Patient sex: M
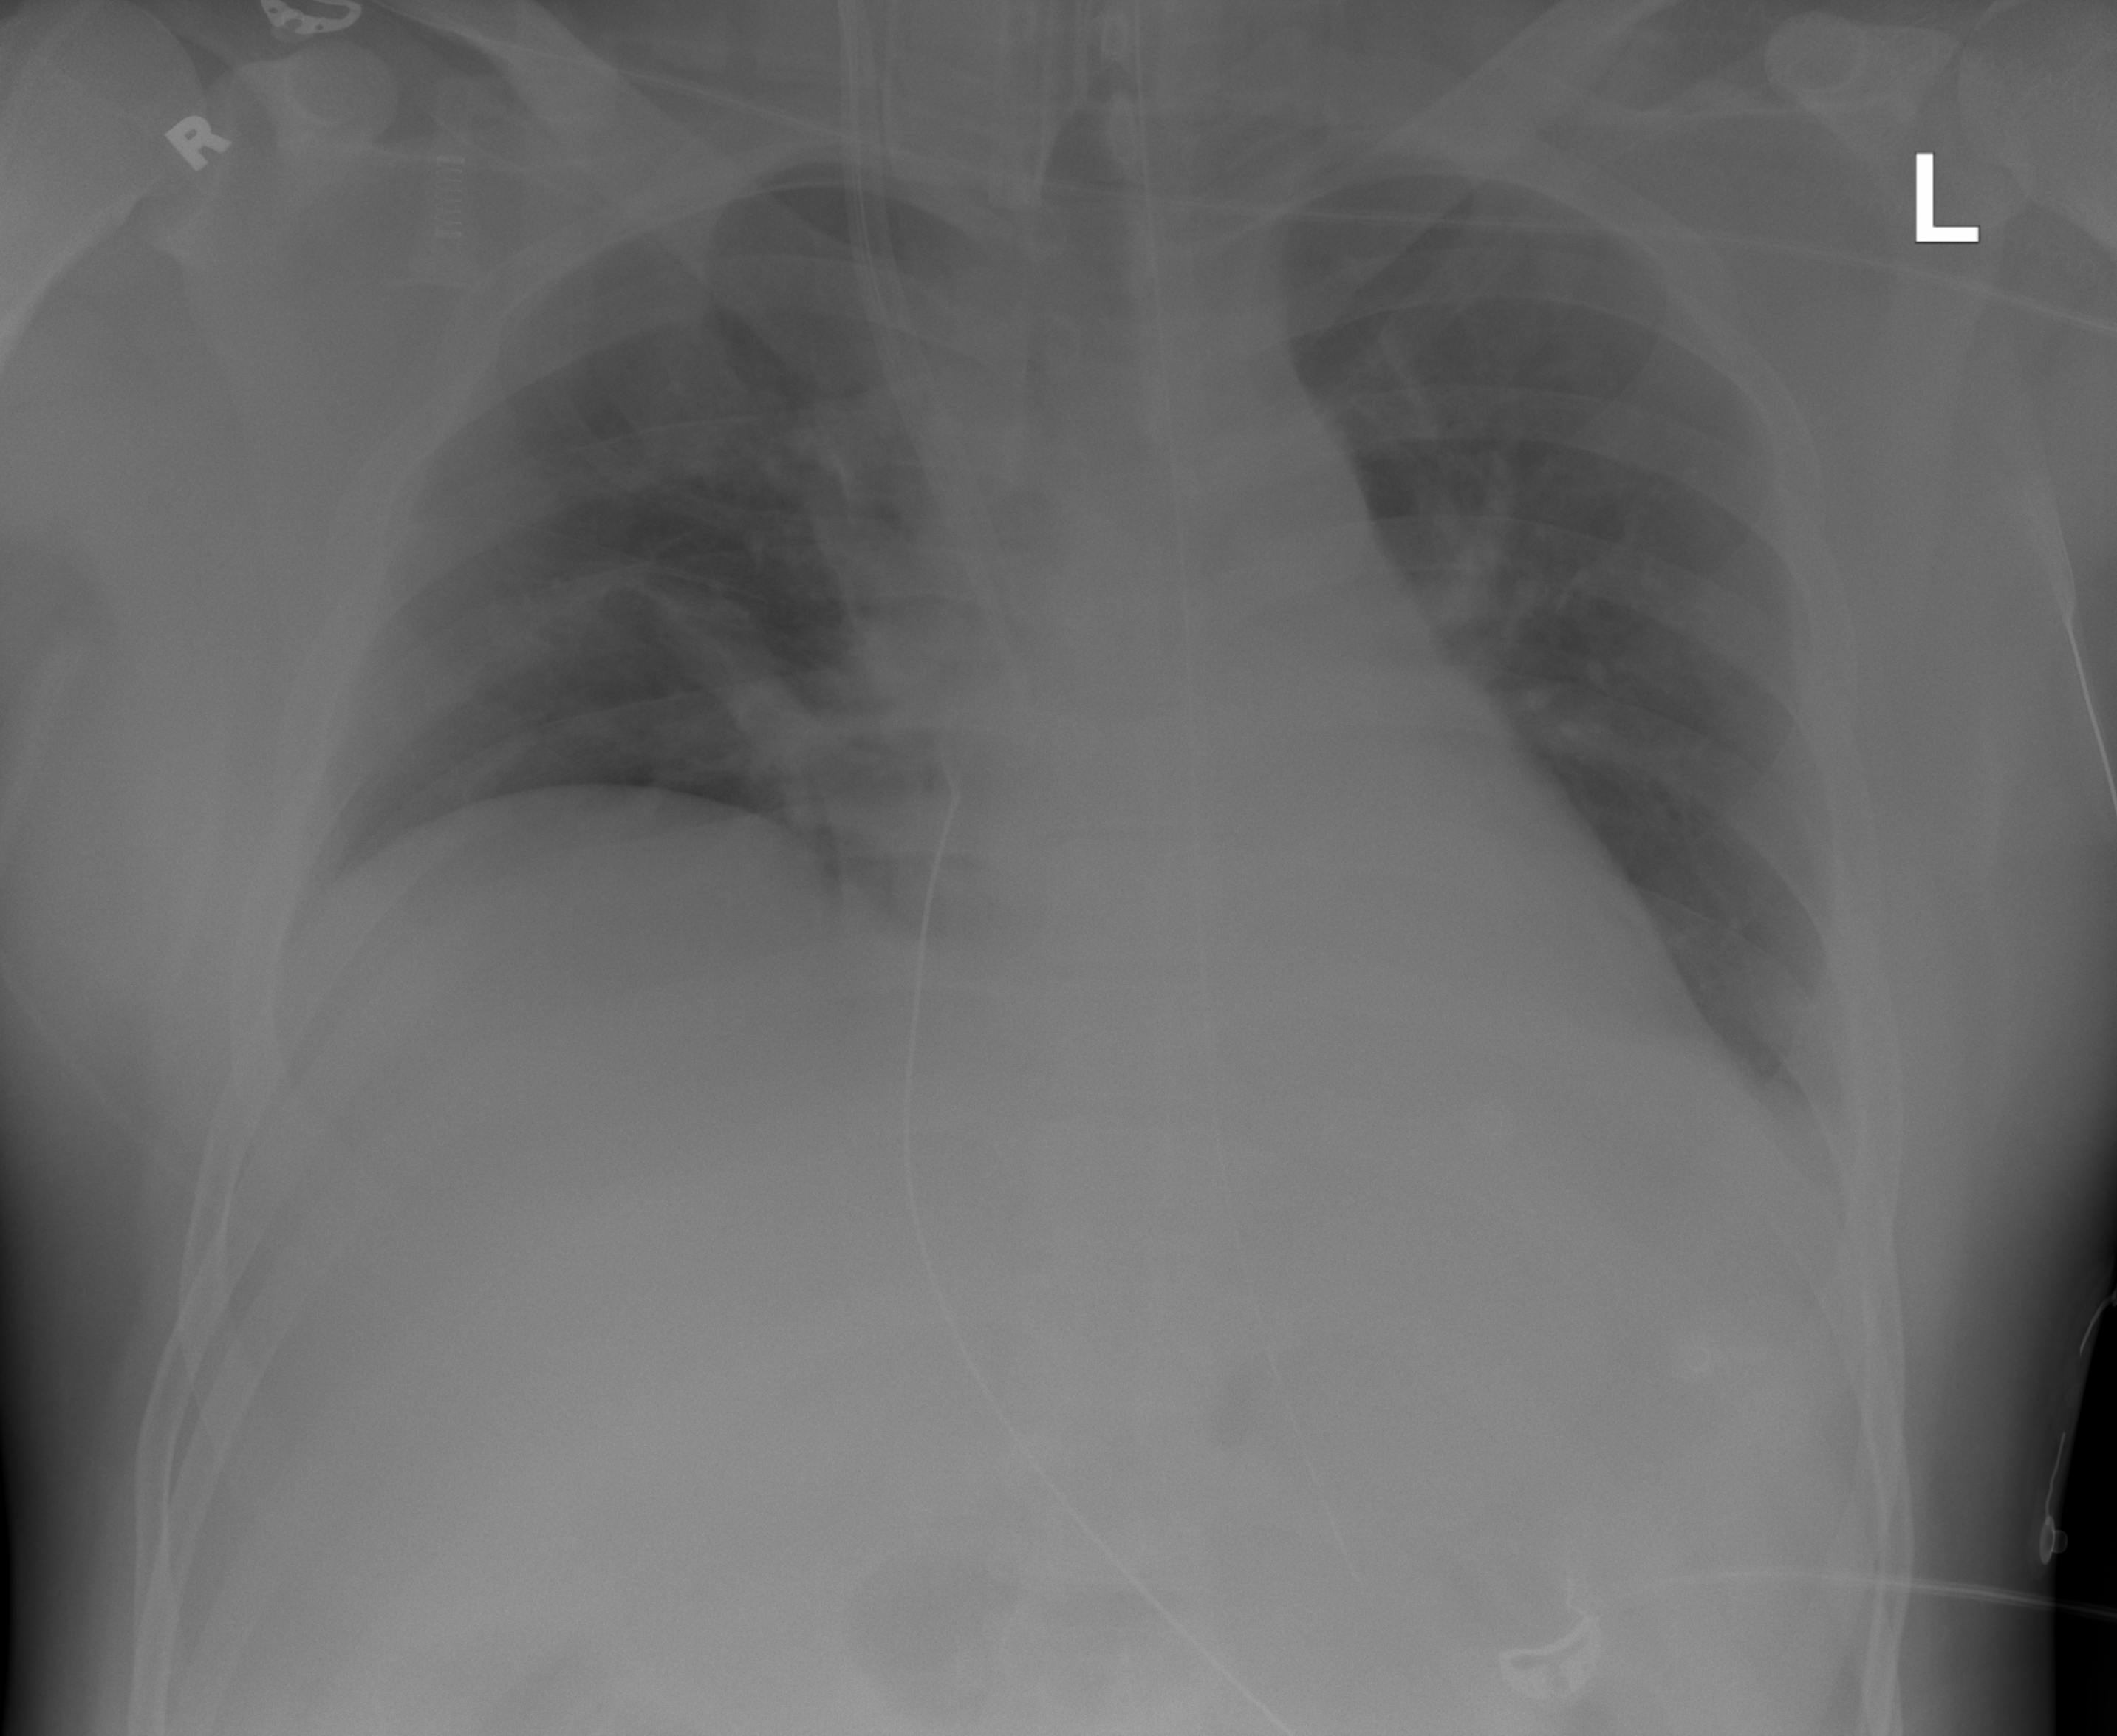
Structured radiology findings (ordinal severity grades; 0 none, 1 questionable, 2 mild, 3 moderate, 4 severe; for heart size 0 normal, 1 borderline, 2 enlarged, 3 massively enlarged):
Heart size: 1
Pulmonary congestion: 0
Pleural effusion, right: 0
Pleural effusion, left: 2
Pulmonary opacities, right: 2
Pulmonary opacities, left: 0
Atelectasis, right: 2
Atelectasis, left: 2